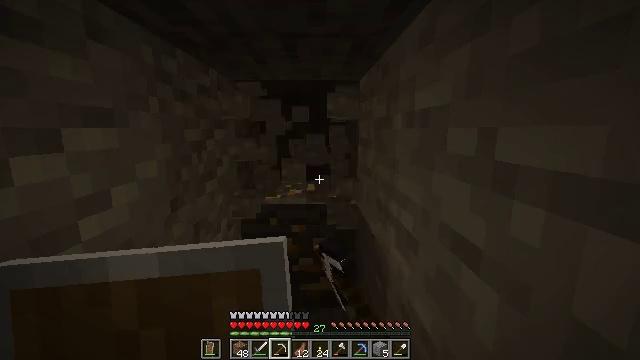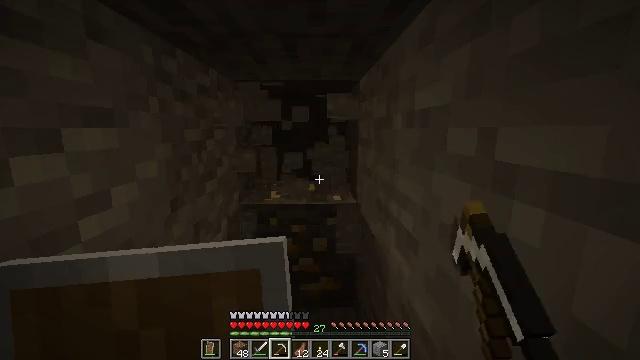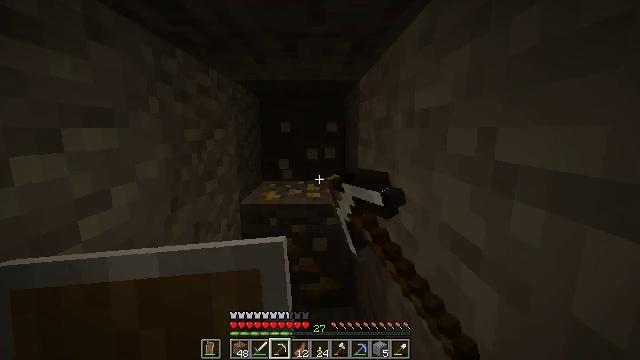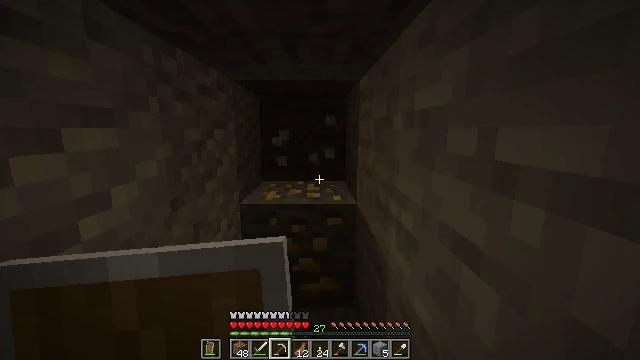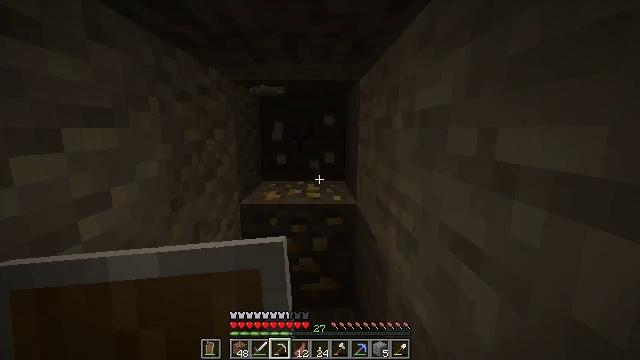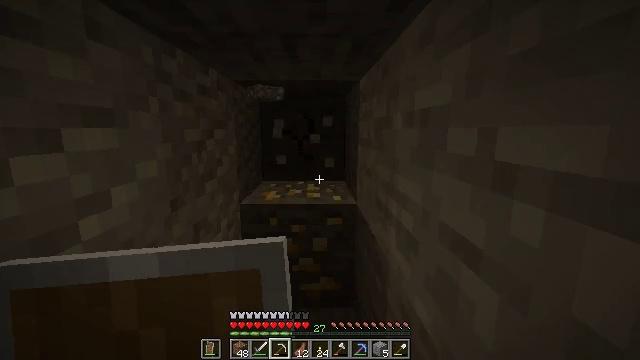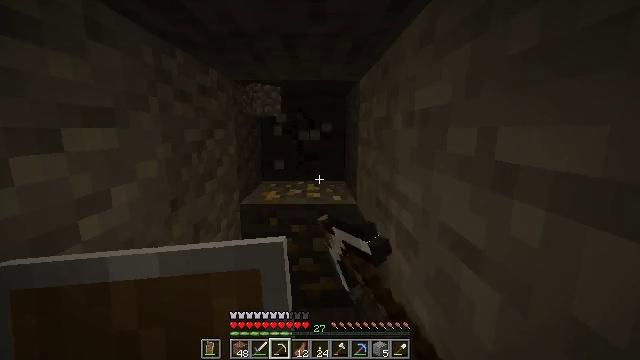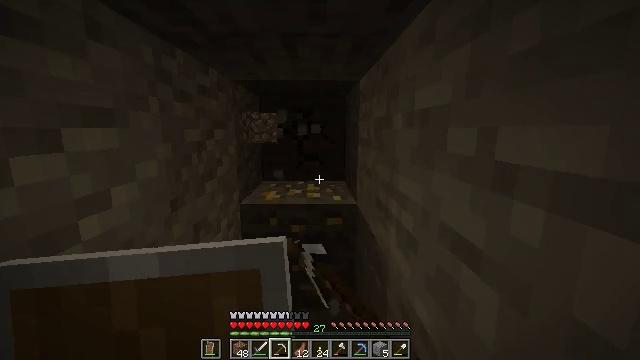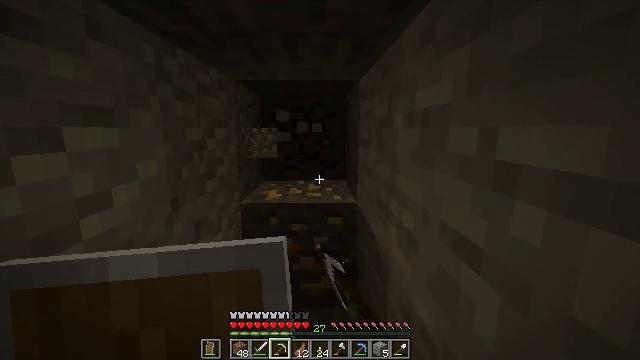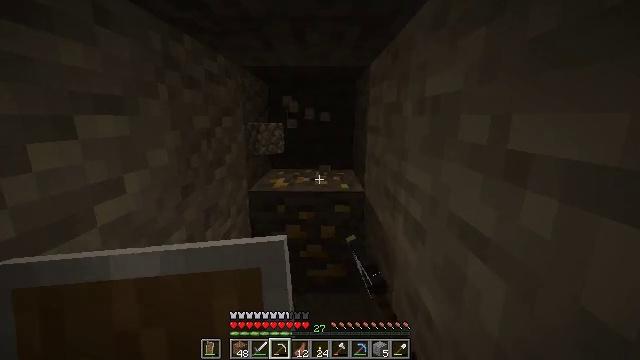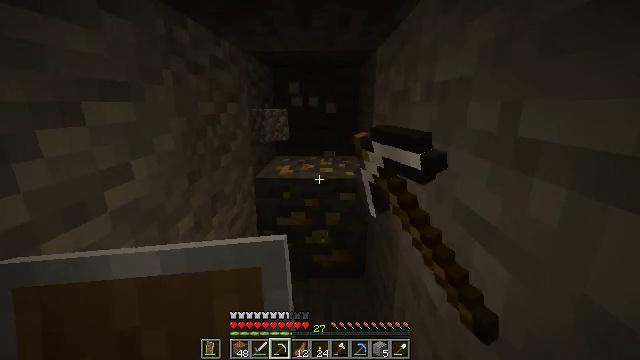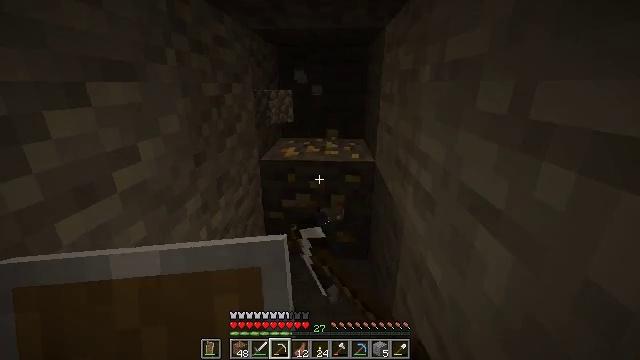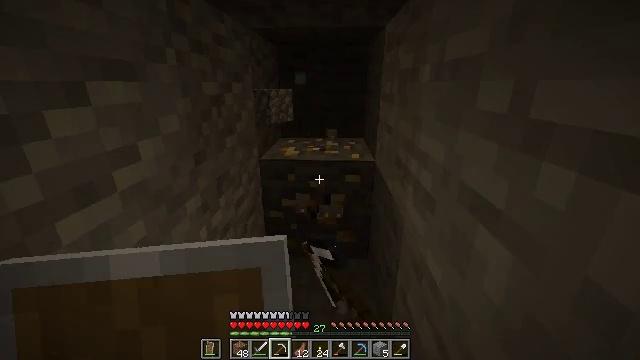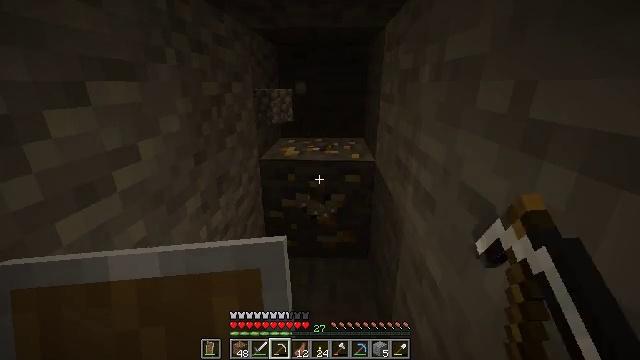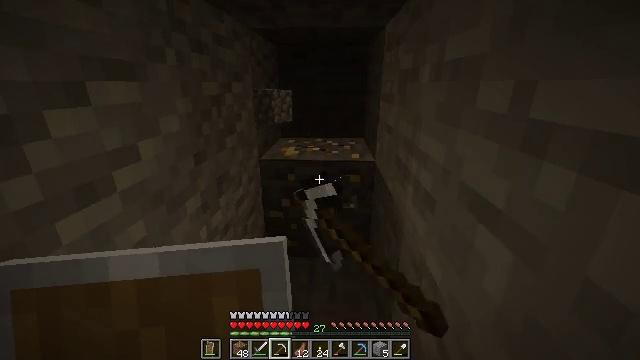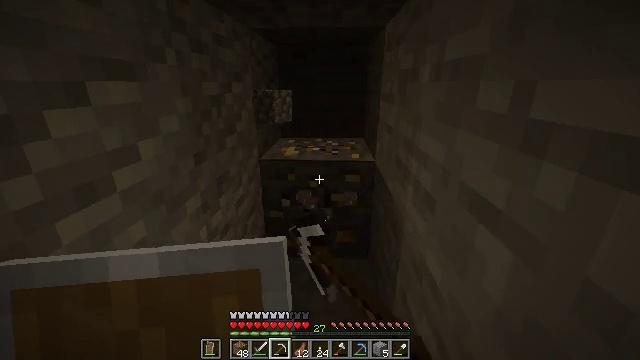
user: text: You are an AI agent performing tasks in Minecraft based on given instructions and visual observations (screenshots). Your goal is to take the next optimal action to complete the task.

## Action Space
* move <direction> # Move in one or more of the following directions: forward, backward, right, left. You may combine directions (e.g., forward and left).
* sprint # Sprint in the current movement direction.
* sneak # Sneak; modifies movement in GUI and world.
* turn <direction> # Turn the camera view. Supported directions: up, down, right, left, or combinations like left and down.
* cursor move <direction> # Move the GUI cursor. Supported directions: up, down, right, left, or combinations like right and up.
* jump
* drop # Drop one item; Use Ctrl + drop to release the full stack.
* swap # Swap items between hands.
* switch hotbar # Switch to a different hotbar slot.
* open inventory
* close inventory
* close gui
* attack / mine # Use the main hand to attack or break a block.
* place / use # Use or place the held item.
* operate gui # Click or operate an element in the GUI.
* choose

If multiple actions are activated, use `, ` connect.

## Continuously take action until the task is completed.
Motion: motion action
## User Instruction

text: Mine the gold ore underground.
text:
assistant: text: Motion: attack / mine
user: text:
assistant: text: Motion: attack / mine
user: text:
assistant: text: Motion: attack / mine
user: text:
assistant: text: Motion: attack / mine
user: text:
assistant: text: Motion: attack / mine
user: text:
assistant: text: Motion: attack / mine
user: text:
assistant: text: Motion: attack / mine
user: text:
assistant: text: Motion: attack / mine
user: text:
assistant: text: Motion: turn left and down, attack / mine
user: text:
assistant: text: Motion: turn left and down, attack / mine
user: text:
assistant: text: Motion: turn left and down, attack / mine
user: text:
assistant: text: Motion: attack / mine
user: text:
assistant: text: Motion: attack / mine
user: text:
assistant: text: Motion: attack / mine
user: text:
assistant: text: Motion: attack / mine
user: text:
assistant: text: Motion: attack / mine
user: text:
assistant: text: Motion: attack / mine
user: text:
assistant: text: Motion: attack / mine
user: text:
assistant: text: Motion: attack / mine
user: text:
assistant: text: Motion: attack / mine
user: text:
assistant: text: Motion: attack / mine
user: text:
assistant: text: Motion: attack / mine
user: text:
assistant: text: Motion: attack / mine
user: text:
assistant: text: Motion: attack / mine
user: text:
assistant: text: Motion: attack / mine
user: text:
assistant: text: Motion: attack / mine
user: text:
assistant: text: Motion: attack / mine
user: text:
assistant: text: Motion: attack / mine
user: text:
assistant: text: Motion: attack / mine
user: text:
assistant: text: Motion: attack / mine